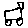
Label: car